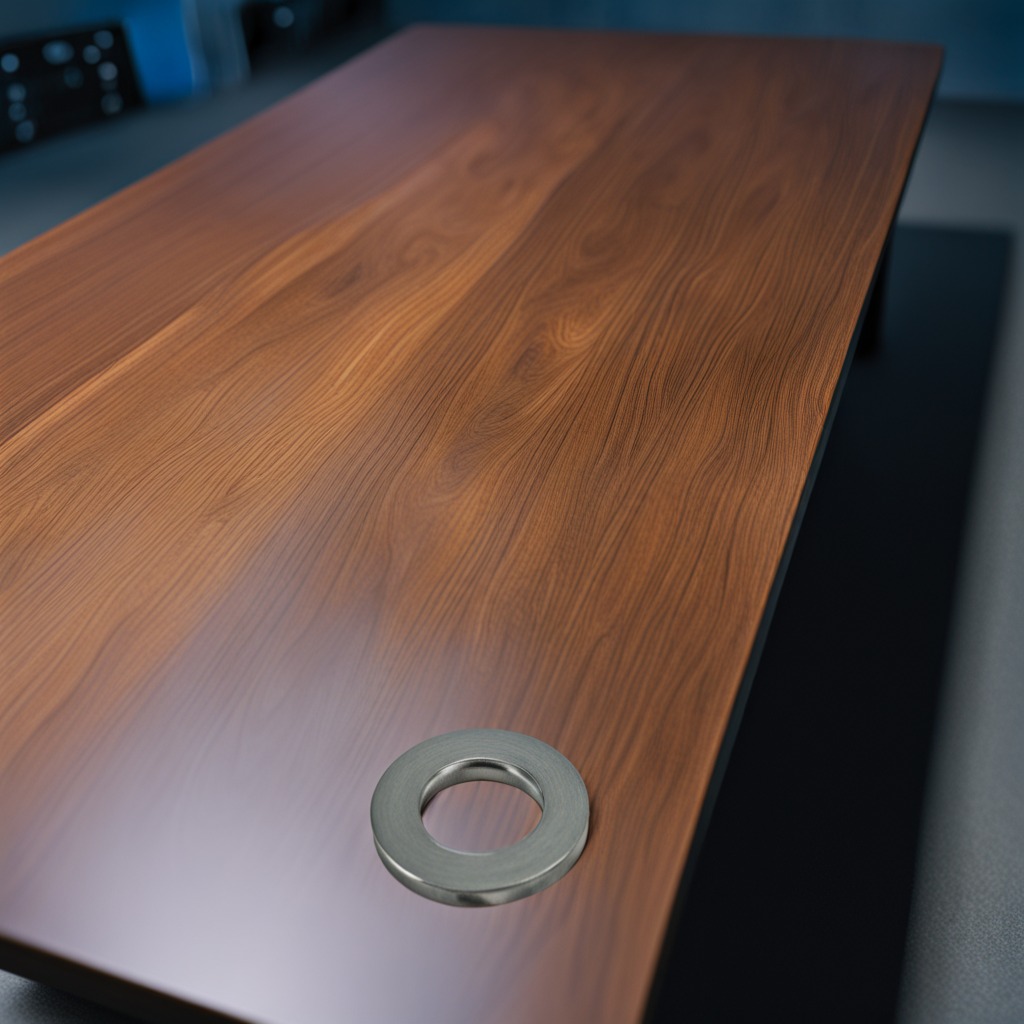
A flat metal washer is lying on the table in the small garage at twilight.